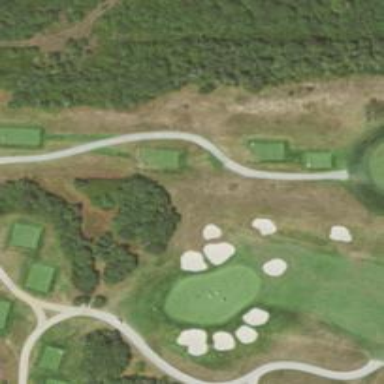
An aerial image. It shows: Pathway for golfing.